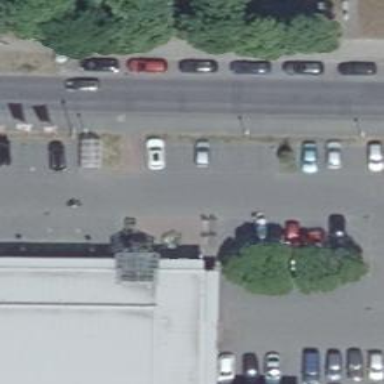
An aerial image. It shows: Road serving as parking aisle.